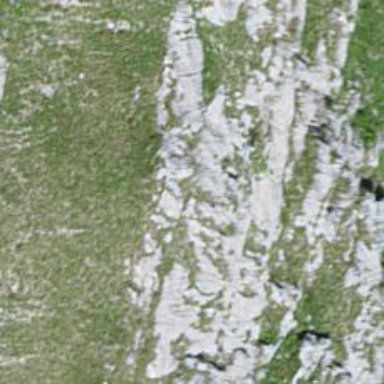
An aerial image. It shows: Natural cliff.